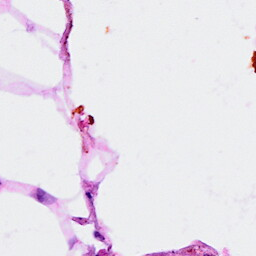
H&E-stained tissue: Breast